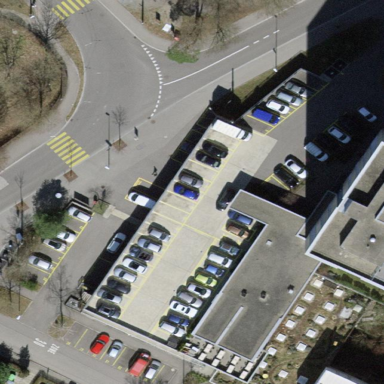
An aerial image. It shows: White building with flat roof. The roof is silver in color.